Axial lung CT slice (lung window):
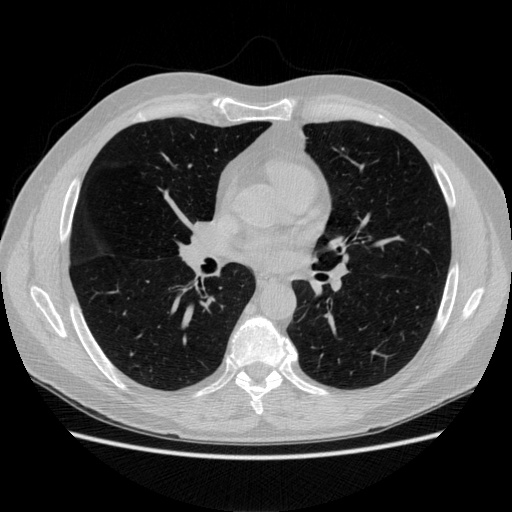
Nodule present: no